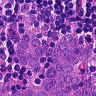
Metastatic tissue present: yes